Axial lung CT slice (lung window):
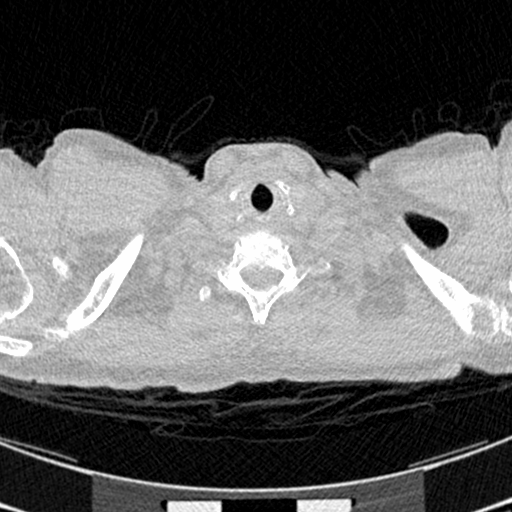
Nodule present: no